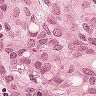
Metastatic tissue present: yes